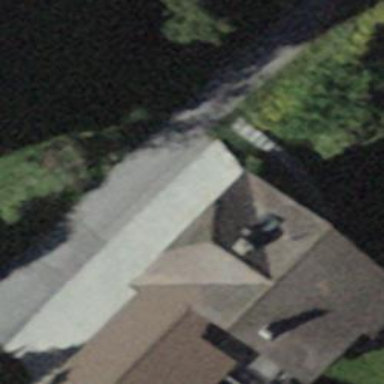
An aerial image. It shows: Building with tile roof.